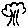
Label: tree